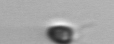
Label: Pyramimonas